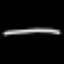
Label: pencil